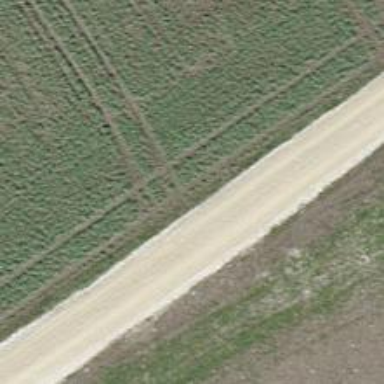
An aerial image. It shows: Gravel track road.